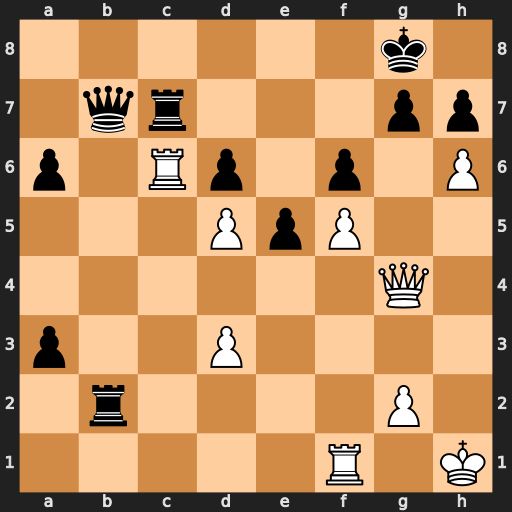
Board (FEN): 6k1/1qr3pp/p1Rp1p1P/3PpP2/6Q1/p2P4/1r4P1/5R1K
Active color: w
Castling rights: -
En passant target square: -
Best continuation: Rfc1 Rxc6 Rxc6 Kf8 Rxd6 Qe7 Rc6